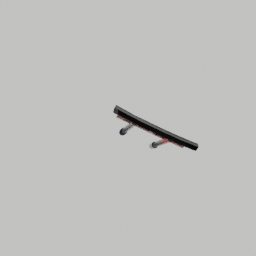
Label: architecture